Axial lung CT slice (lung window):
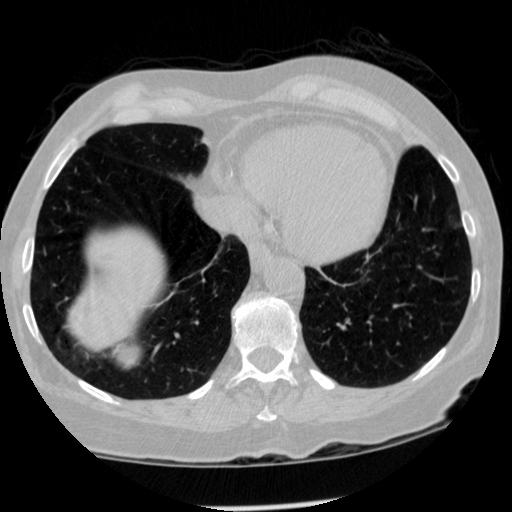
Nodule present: no